Field crop: tomato
Growth stage: 2
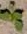
Species: solanum